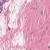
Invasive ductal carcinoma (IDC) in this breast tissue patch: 0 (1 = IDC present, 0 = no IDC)